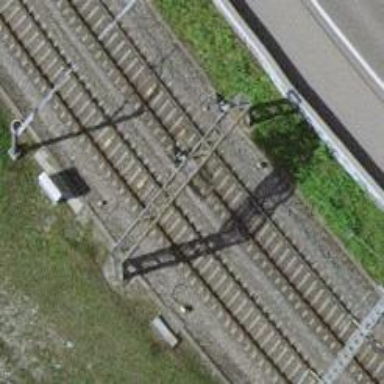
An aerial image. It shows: Railway signal.